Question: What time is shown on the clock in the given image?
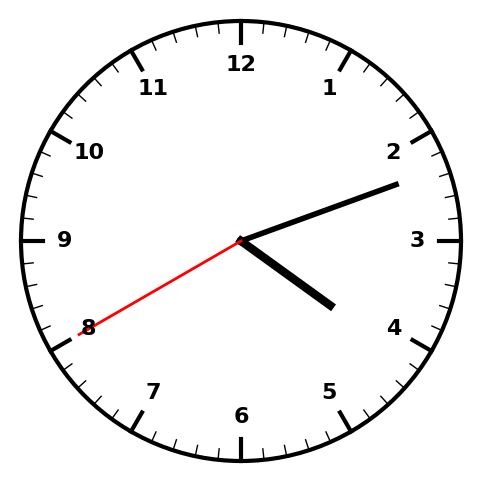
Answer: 04:11:40